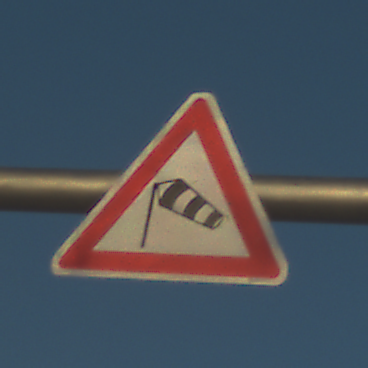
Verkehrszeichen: SeitenwindVonLinks
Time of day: SunriseSunset
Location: Outdoor (Beach)
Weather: Clear
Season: NotSpecified
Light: Natural